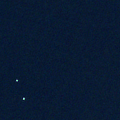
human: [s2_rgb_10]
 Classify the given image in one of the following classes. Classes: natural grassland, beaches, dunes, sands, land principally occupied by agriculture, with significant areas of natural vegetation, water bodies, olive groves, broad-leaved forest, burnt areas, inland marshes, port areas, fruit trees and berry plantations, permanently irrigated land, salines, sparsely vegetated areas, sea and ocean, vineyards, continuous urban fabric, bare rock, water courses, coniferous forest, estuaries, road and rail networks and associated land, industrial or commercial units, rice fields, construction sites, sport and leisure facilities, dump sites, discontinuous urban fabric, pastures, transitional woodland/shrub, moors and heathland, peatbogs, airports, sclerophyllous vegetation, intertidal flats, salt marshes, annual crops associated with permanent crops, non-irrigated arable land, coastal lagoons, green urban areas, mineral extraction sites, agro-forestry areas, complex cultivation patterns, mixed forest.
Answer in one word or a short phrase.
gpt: sea and ocean